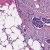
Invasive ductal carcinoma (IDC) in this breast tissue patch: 1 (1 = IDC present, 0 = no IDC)